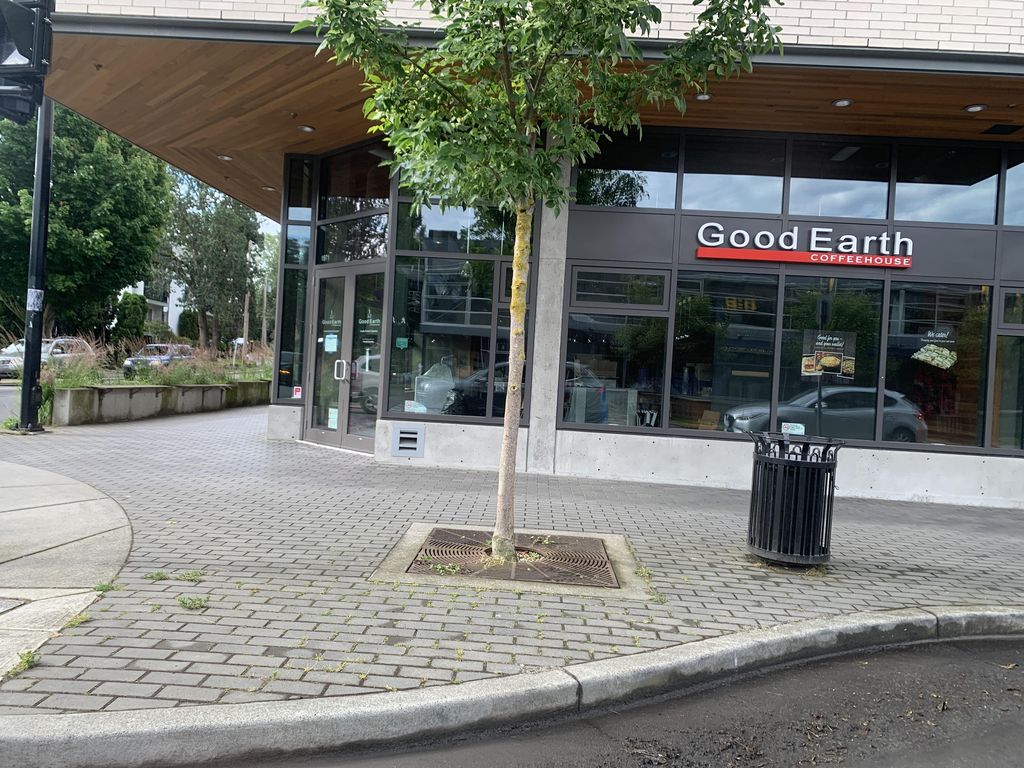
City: victoria